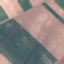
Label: AnnualCrop